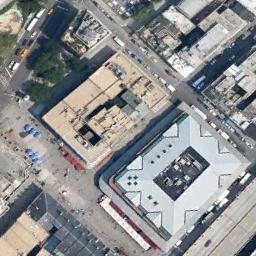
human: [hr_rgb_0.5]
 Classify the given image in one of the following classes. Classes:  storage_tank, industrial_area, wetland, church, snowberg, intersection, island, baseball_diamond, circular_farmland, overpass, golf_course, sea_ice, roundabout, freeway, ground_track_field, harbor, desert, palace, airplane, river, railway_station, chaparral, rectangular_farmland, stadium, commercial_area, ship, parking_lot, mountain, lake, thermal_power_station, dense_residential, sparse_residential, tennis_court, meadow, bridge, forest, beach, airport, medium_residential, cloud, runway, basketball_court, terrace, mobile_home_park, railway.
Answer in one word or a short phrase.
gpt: commercial_area